Field crop: maize
Growth stage: 2
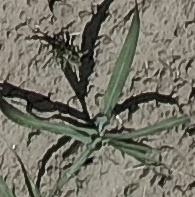
Species: sorghum